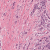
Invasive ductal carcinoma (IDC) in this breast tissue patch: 1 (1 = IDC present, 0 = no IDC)